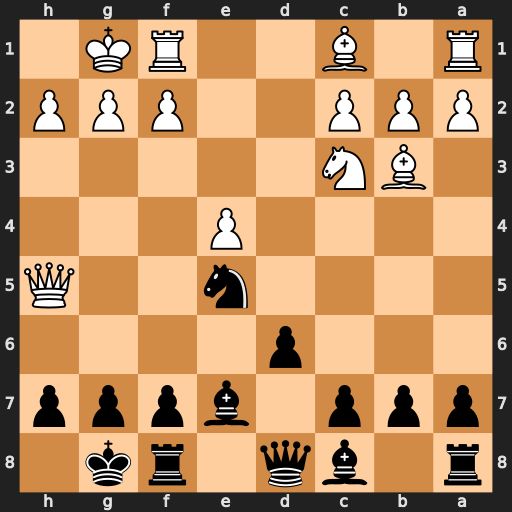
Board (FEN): r1bq1rk1/ppp1bppp/3p4/4n2Q/4P3/1BN5/PPP2PPP/R1B2RK1
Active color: b
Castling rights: -
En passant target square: -
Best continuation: Bg4 Qxg4 Nxg4